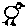
Label: bird